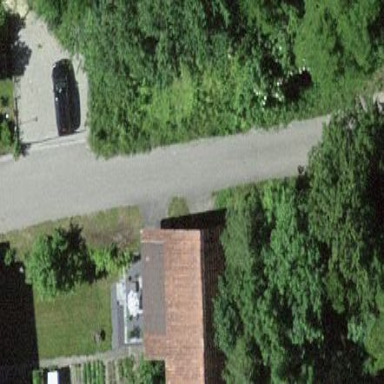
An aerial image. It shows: Rural barn.